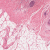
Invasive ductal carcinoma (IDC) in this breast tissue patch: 0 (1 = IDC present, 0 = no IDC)